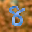
Label: 8